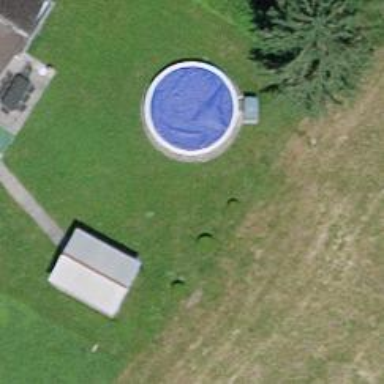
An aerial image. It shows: Swimming pool located in leisure land.